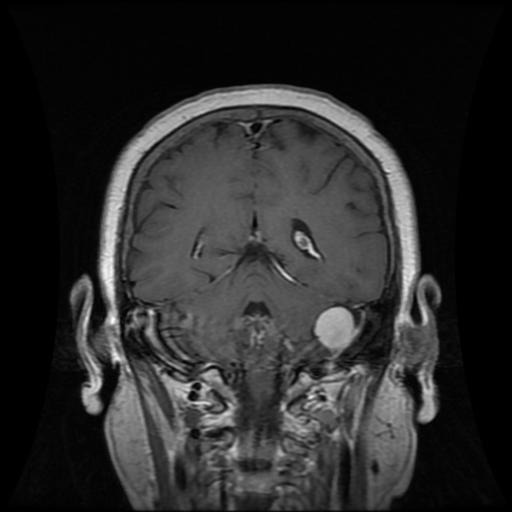
Label: meningioma